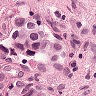
Metastatic tissue present: yes